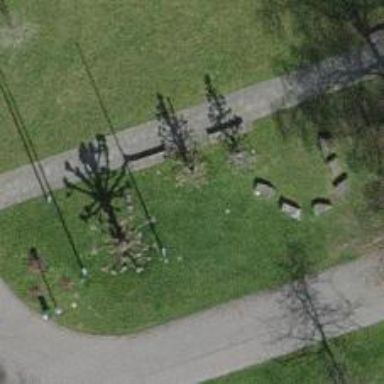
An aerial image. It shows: Bench.